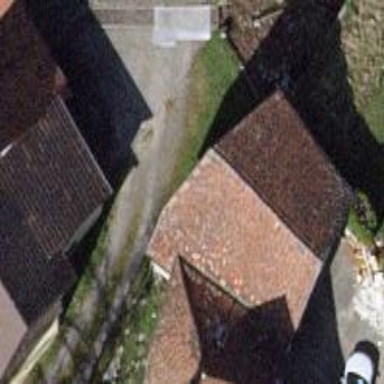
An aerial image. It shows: Garage building.